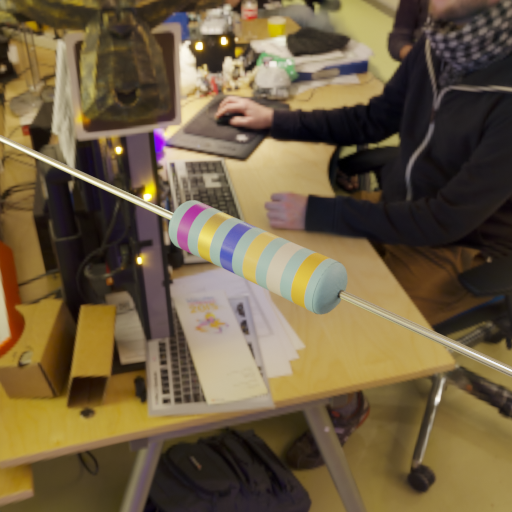
Resistor colour bands (in order): violet, gold, blue, gold, silver, gold